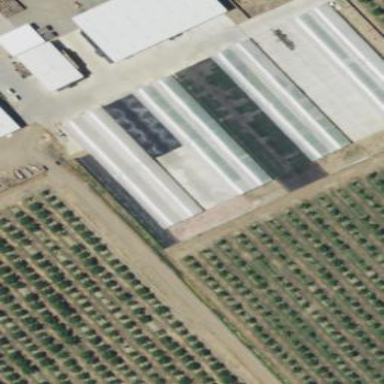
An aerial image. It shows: Greenhouse.